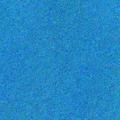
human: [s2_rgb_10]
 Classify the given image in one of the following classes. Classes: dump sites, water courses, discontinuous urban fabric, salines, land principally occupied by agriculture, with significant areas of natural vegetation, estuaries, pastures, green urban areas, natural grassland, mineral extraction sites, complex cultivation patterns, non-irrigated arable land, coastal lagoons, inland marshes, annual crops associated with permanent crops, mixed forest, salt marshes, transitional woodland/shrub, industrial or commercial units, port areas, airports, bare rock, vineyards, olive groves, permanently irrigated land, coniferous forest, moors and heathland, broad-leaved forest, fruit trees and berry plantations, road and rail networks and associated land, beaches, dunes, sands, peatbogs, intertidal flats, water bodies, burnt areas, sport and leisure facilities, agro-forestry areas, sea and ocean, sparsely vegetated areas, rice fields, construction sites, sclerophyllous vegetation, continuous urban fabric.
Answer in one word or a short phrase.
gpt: sea and ocean